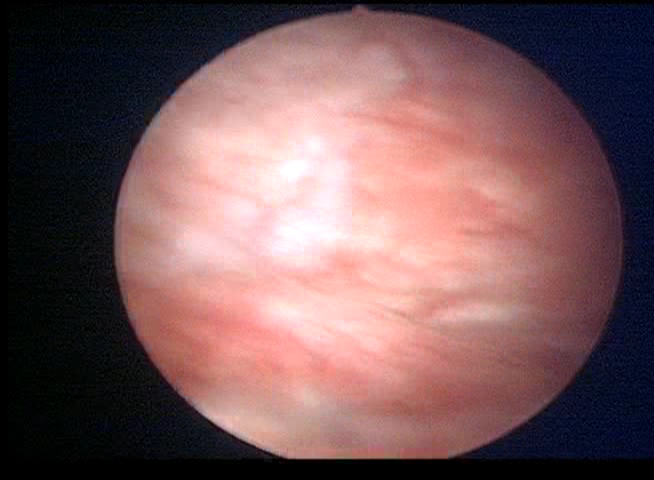
Modality: WLC
Class: Normal mucosa
Bladder cancer association: No